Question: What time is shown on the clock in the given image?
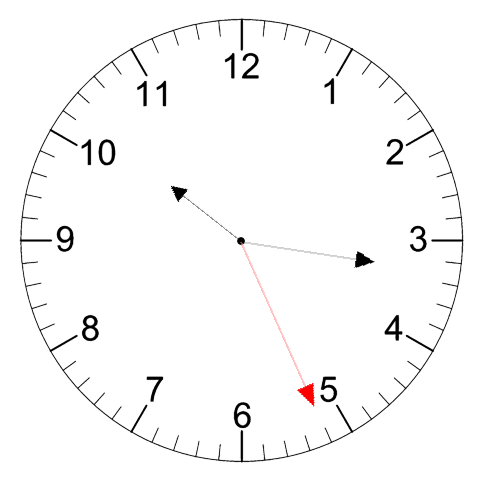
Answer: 10:16:26